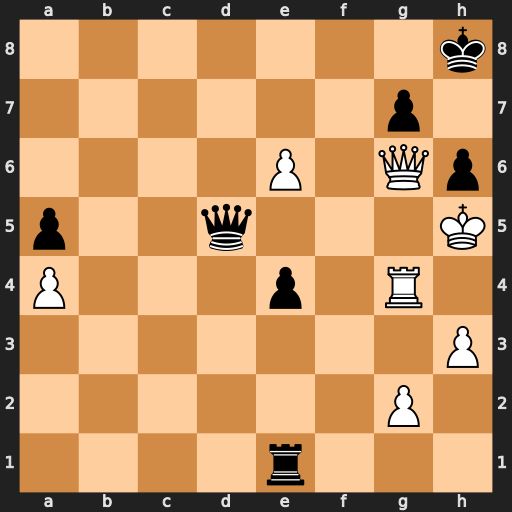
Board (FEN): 7k/6p1/4P1Qp/p2q3K/P3p1R1/7P/6P1/4r3
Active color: w
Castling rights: -
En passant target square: -
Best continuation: Rg5 Qxg5+ Qxg5 hxg5 e7